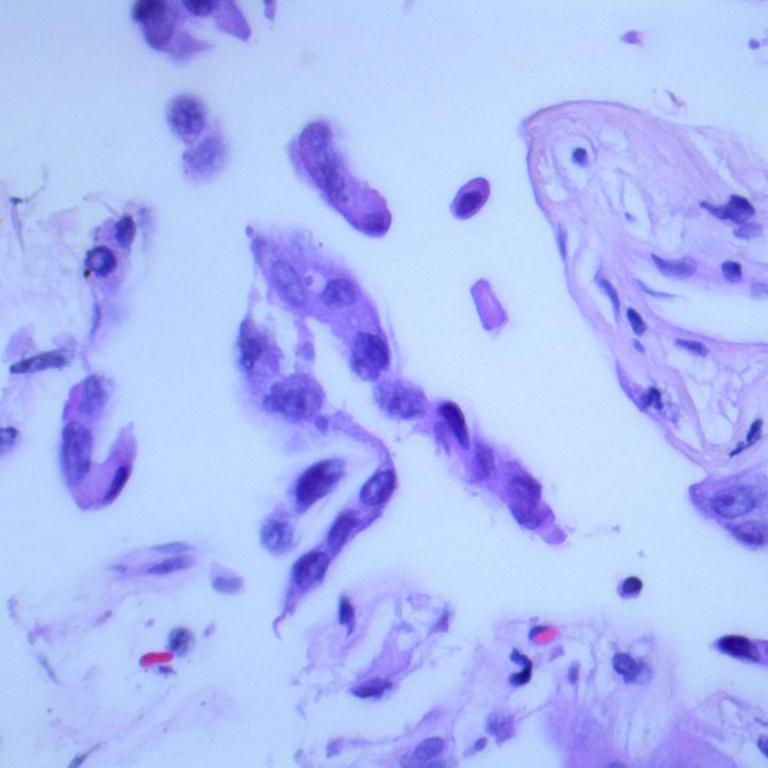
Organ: lung
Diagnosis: adenocarcinomas